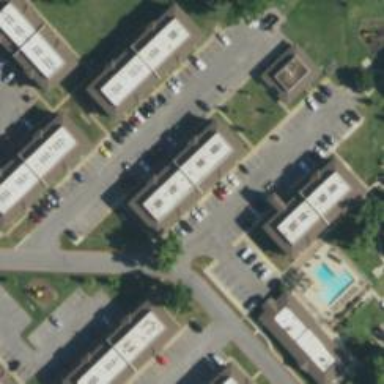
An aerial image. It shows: Living street.